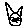
Label: cat